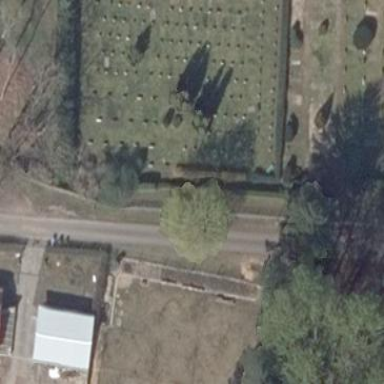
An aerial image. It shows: Sector within cemetery.